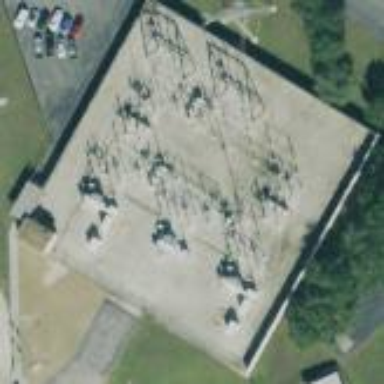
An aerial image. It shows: Outdoor industrial substation.